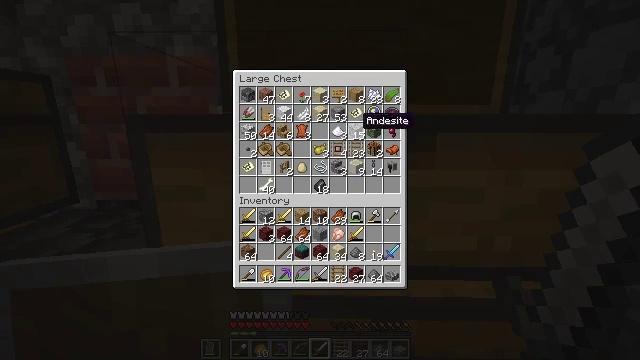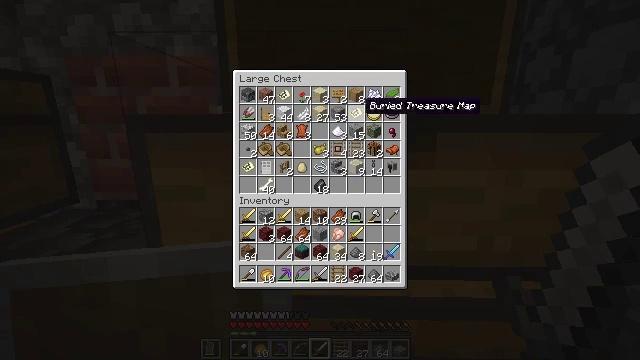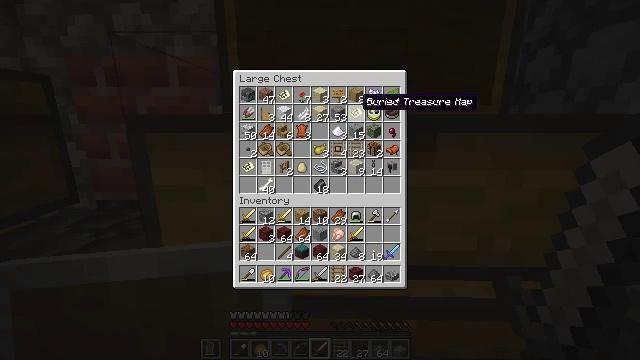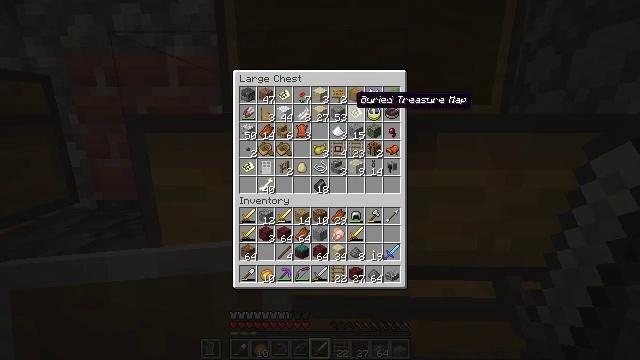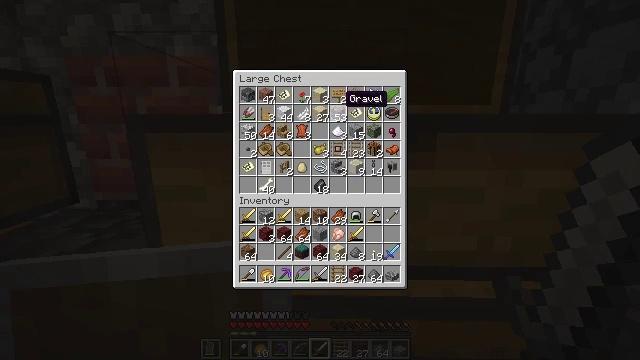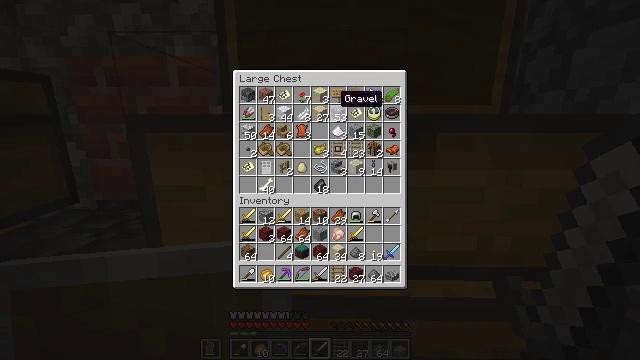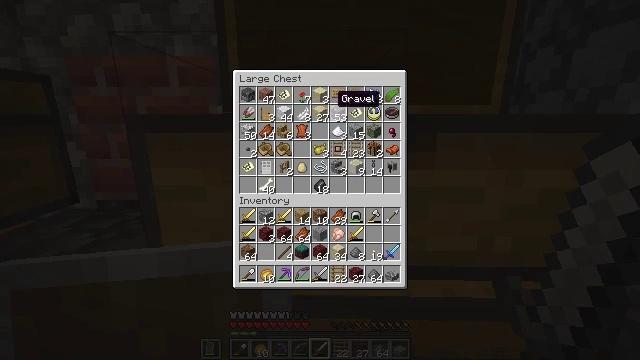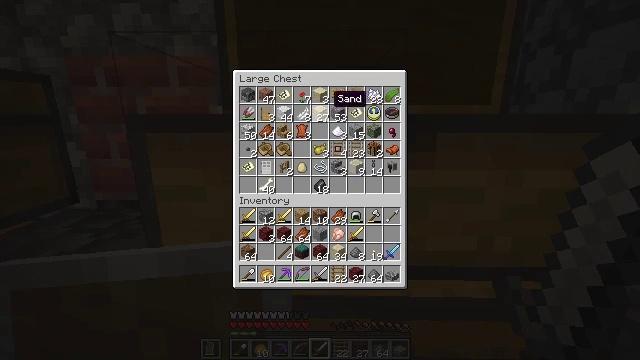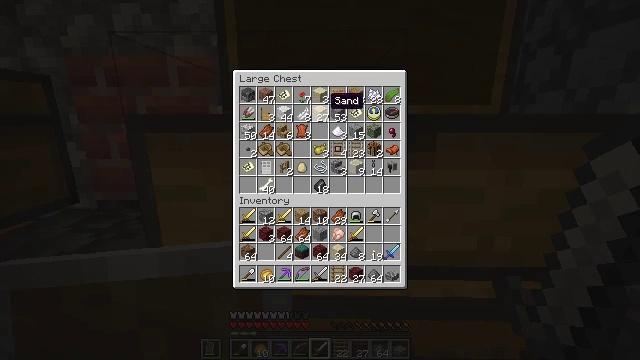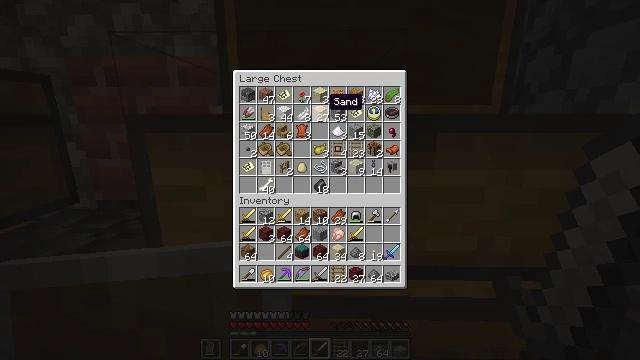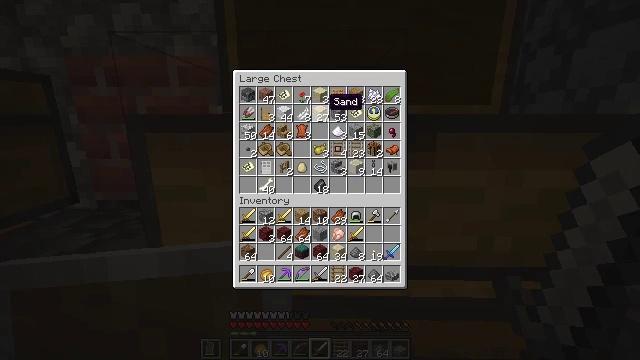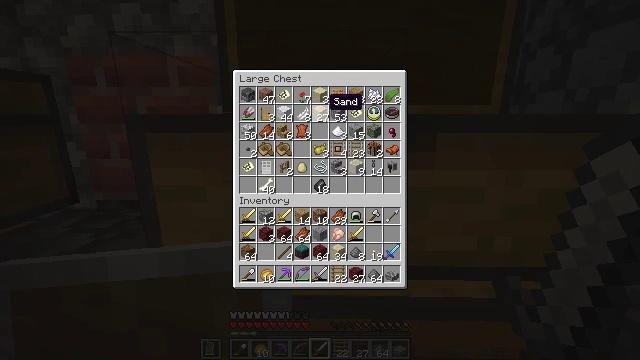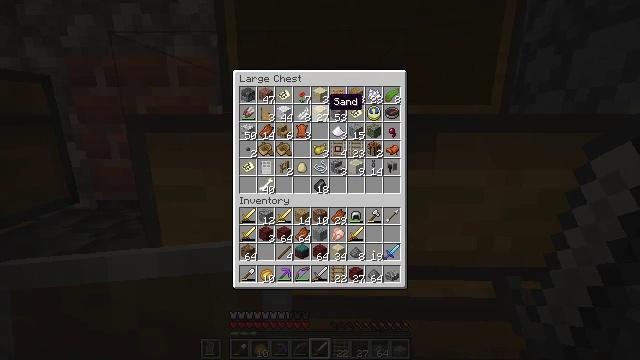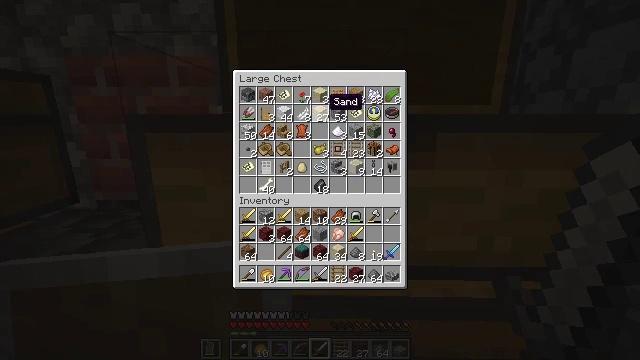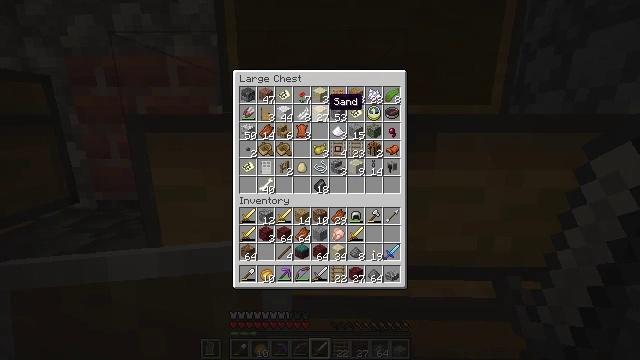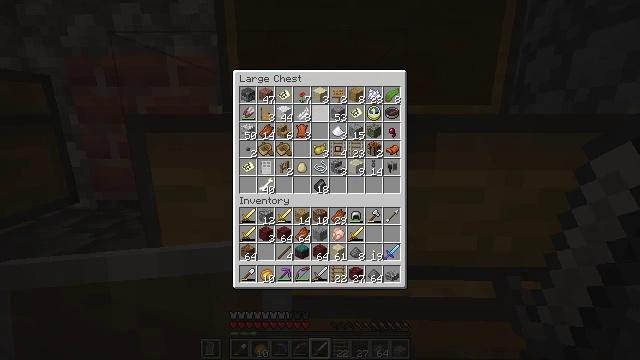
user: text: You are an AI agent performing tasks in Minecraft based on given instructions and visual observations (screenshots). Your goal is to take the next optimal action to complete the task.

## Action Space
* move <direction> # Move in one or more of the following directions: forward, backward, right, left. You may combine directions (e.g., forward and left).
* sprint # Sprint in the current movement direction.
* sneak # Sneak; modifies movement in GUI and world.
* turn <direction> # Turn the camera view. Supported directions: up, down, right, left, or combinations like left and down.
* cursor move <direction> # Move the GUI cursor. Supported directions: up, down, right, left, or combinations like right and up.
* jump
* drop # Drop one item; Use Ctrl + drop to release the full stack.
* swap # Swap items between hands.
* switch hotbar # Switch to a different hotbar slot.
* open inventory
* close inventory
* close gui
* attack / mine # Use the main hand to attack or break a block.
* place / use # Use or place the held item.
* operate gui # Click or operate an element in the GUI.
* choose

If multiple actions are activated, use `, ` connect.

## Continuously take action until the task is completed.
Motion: motion action
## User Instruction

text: Place gunpowder and sand on the crafting grid to craft TNT.
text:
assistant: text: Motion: sneak, turn up
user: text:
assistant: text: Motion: sneak
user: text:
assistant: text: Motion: sneak
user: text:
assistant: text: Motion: sneak, turn left
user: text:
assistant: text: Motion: sneak
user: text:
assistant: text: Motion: sneak
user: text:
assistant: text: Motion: sneak
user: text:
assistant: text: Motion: sneak
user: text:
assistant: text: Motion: sneak
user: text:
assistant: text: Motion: sneak
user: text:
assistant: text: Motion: sneak
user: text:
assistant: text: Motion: sneak
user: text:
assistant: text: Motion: sneak
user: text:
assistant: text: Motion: sneak
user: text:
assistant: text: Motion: sneak, use / place
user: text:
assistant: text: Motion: sneak, use / place
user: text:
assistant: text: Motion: sneak, use / place
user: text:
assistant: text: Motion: sneak
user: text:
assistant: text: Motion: sneak
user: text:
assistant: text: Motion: sneak
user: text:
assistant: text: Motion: sneak
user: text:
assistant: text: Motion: sneak
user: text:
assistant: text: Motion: sneak
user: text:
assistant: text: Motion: sneak
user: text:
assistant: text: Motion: sneak
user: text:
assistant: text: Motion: sneak
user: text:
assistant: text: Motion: no_op
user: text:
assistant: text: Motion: no_op
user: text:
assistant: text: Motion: no_op
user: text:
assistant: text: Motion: no_op